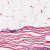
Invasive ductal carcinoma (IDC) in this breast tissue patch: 0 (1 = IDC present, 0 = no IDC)